Field crop: maize
Growth stage: 2
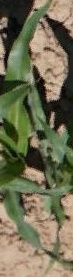
Species: maize